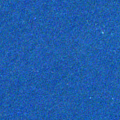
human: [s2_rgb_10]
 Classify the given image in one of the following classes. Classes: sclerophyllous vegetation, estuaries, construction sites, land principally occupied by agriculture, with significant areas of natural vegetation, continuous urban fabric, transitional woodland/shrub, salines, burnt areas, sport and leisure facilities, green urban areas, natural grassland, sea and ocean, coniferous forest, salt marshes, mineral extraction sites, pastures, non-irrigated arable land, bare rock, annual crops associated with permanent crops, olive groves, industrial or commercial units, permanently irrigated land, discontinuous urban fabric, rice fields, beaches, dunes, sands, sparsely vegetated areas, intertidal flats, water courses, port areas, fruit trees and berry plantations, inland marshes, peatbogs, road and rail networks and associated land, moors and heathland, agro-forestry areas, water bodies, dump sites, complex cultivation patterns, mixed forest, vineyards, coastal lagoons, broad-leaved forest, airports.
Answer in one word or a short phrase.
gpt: sea and ocean